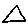
Label: triangle